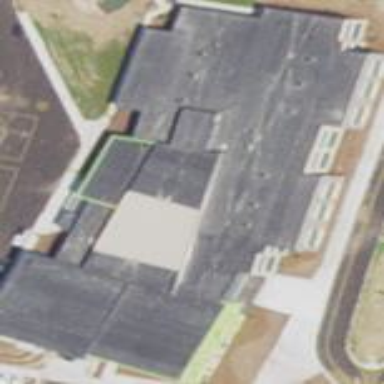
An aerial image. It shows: School building.